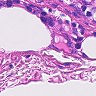
Metastatic tissue present: no